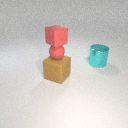
small red rubber sphere below small red rubber cube